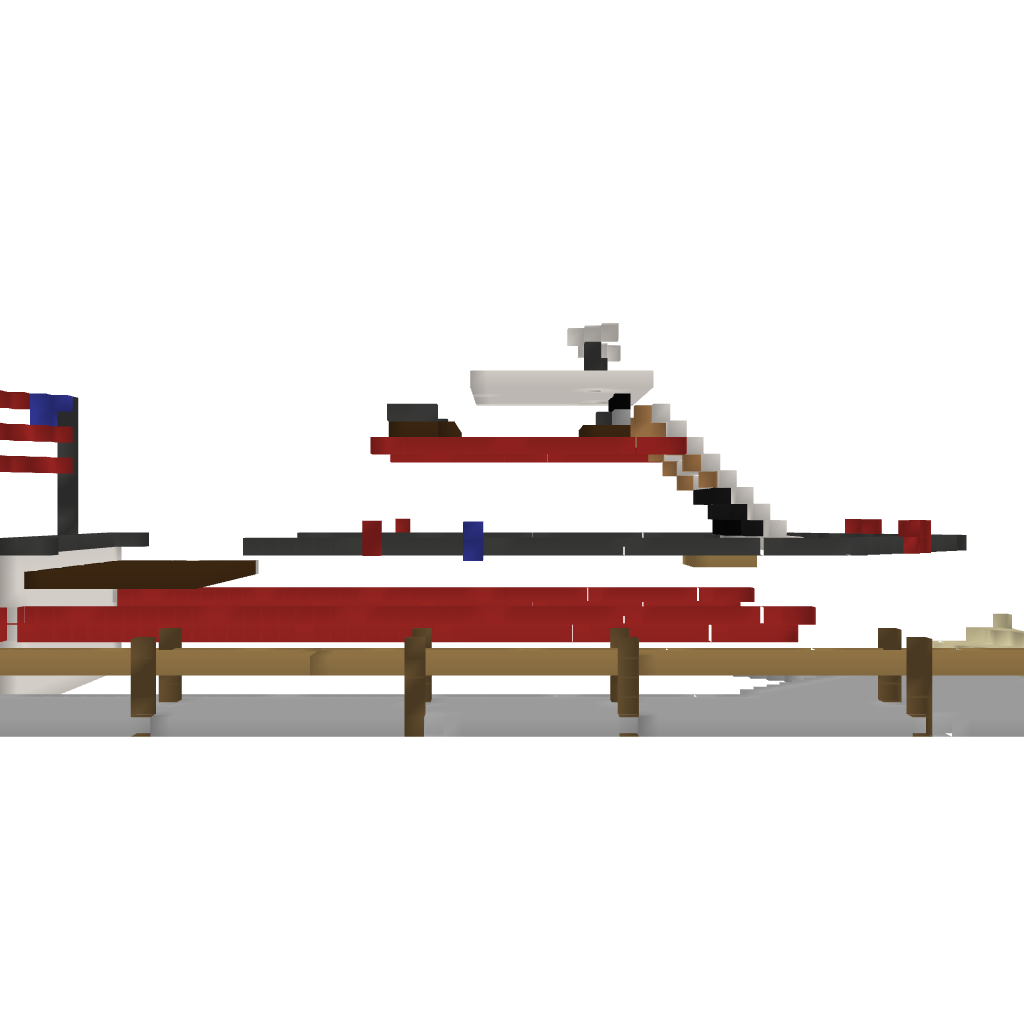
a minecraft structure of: medium size yacht